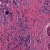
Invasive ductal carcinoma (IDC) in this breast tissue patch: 1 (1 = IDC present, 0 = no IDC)